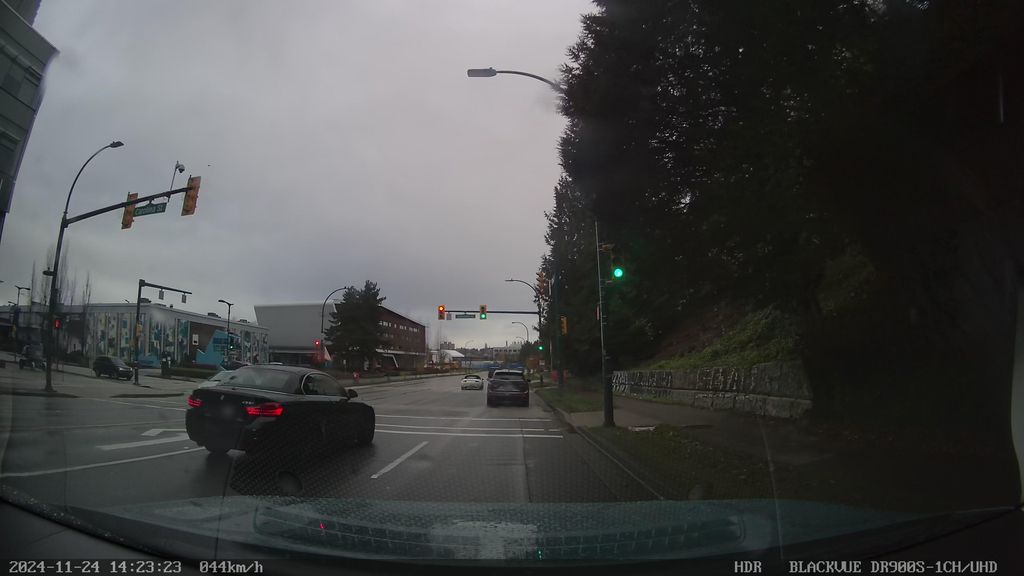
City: vancouver